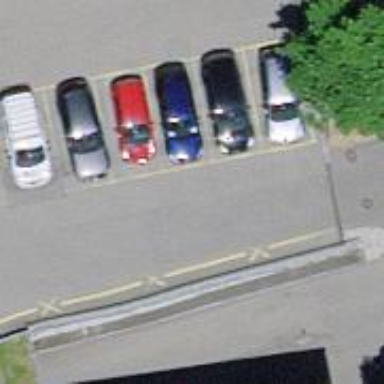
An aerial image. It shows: Group of garages.